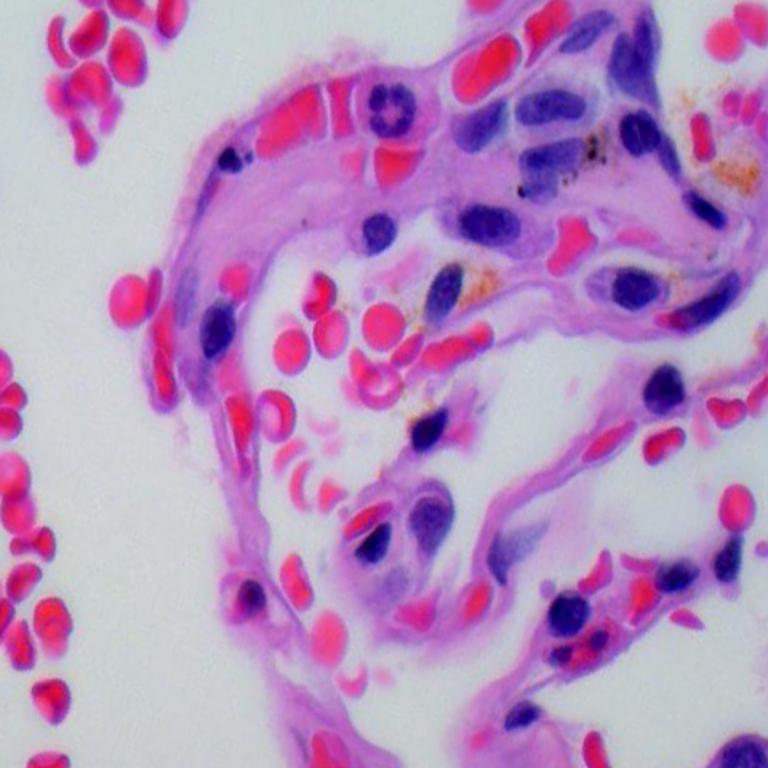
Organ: lung
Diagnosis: benign